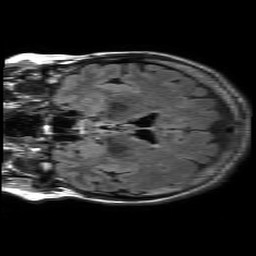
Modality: FLAIR
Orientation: coronal
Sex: female
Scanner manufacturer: philips
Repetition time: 11 s
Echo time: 0.125 s